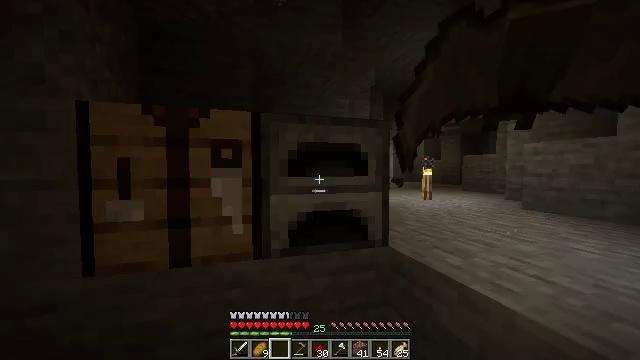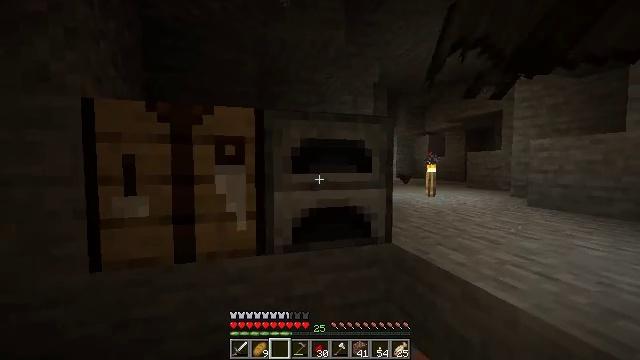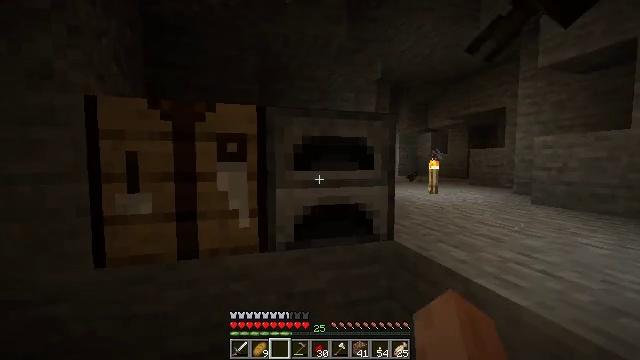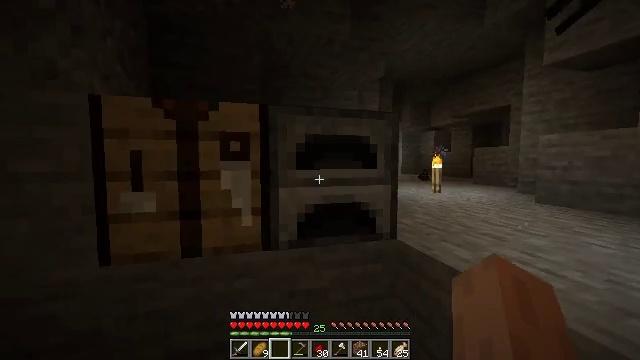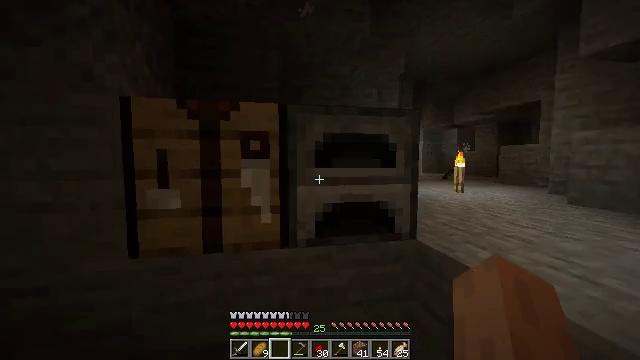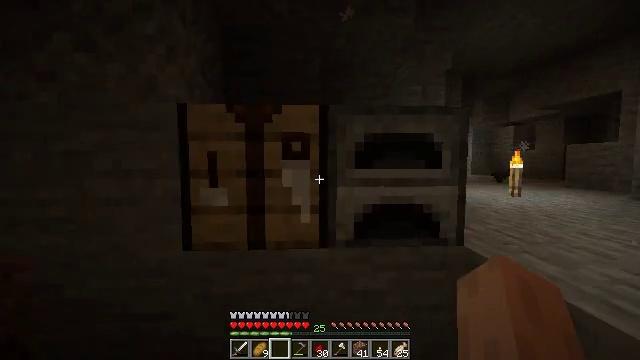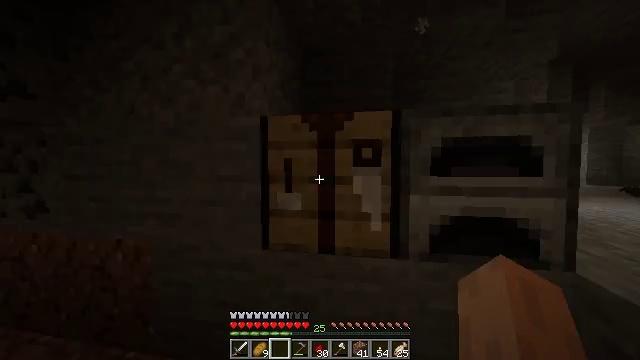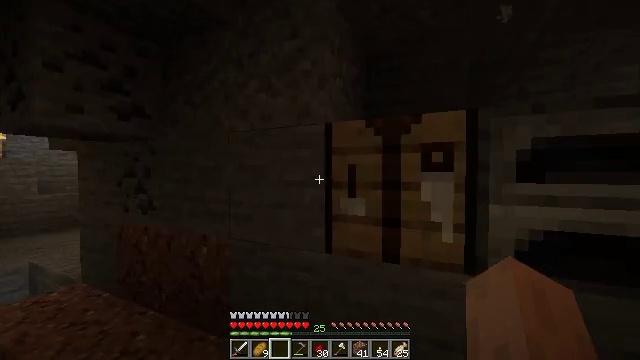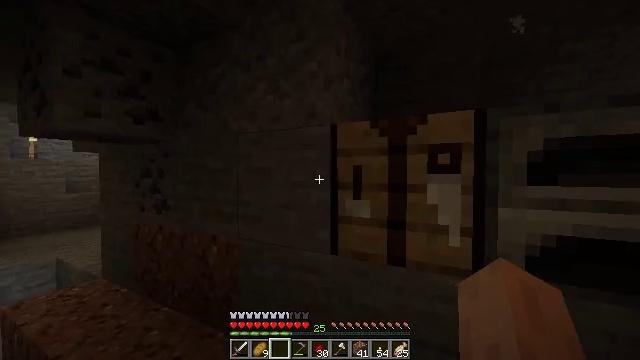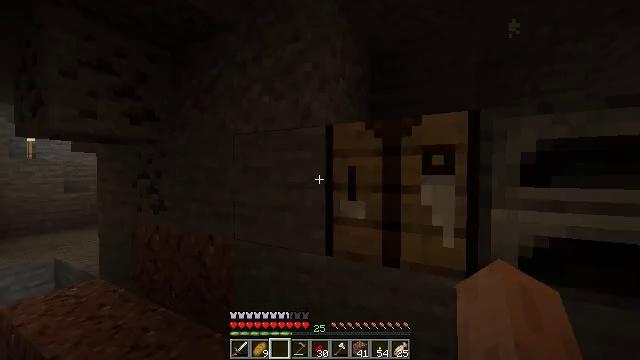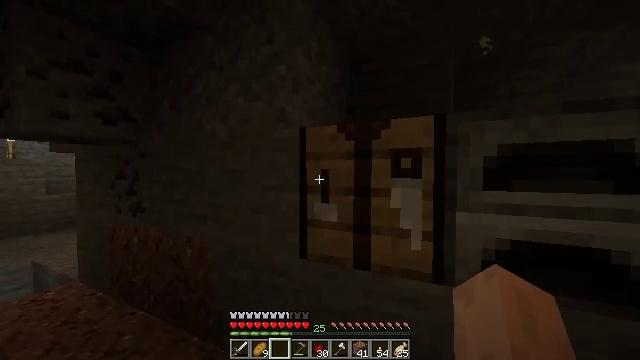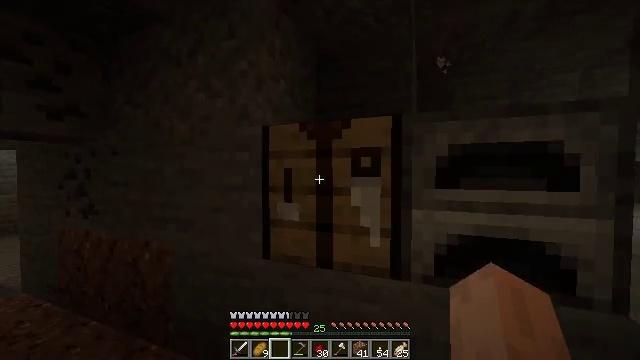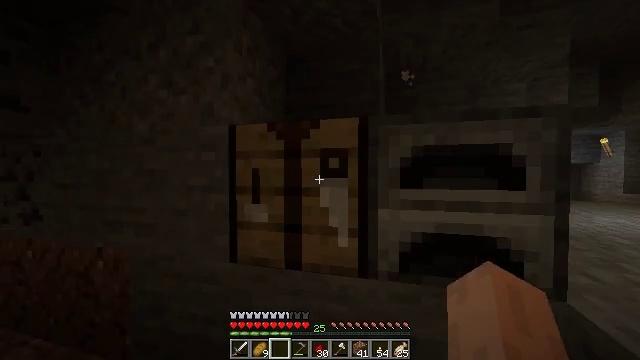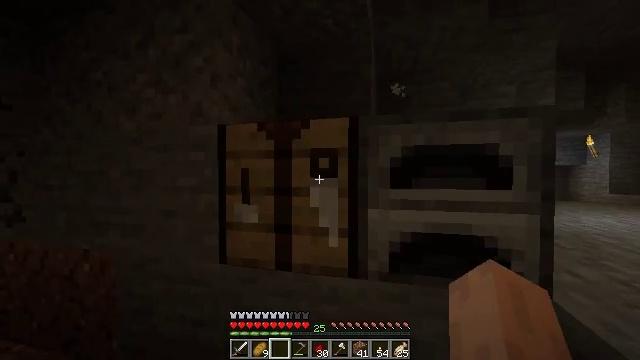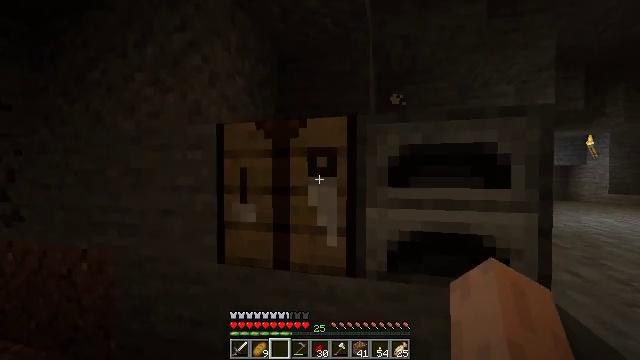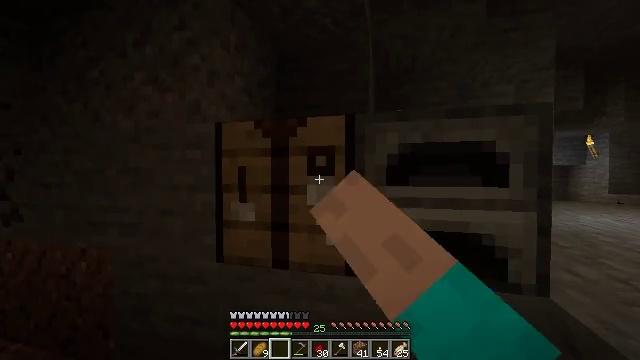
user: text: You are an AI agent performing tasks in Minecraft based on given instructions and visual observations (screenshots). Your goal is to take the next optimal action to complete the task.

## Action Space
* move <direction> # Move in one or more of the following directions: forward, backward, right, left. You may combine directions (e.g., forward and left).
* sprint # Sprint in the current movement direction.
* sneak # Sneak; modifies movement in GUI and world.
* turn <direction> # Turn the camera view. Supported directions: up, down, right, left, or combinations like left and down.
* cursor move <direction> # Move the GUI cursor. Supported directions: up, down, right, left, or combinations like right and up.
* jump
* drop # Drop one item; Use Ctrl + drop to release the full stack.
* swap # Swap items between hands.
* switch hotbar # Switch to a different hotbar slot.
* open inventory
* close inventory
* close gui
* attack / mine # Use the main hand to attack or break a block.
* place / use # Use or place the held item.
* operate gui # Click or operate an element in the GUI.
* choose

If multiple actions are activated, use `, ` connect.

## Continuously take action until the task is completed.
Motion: motion action
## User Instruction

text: Craft a coal block.
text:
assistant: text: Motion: no_op
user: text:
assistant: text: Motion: no_op
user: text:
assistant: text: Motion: no_op
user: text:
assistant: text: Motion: turn left
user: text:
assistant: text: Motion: turn left
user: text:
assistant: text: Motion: turn left and up
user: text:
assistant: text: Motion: turn left and up
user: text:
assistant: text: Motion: move right, turn left
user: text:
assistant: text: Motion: move right
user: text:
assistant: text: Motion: turn right
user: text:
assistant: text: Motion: turn right
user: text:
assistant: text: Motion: turn right
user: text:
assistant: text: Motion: turn right
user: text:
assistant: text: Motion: use / place
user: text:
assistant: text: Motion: use / place
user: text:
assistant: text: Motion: use / place
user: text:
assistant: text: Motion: no_op
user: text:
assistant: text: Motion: no_op
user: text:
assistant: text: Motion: open gui
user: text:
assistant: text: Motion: no_op
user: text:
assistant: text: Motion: no_op
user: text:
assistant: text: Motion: no_op
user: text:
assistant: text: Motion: no_op
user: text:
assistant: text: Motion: no_op
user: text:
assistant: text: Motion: no_op
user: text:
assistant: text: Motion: no_op
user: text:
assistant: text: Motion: no_op
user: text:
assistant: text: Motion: no_op
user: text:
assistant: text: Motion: no_op
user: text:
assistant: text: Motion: no_op